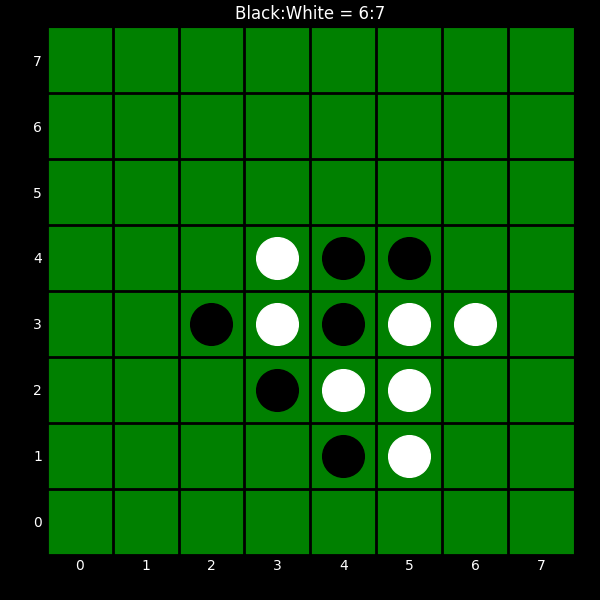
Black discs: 6
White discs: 7